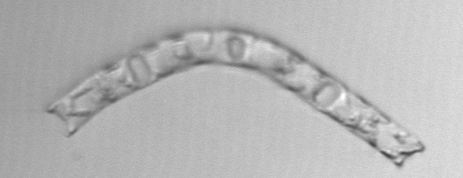
Label: Eucampia